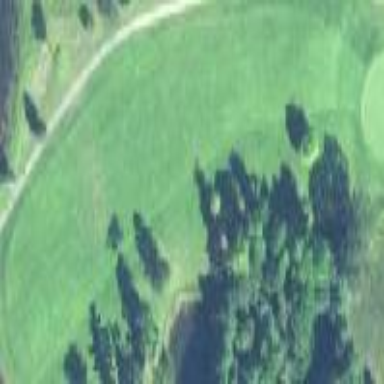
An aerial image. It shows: Scenic golf fairway.